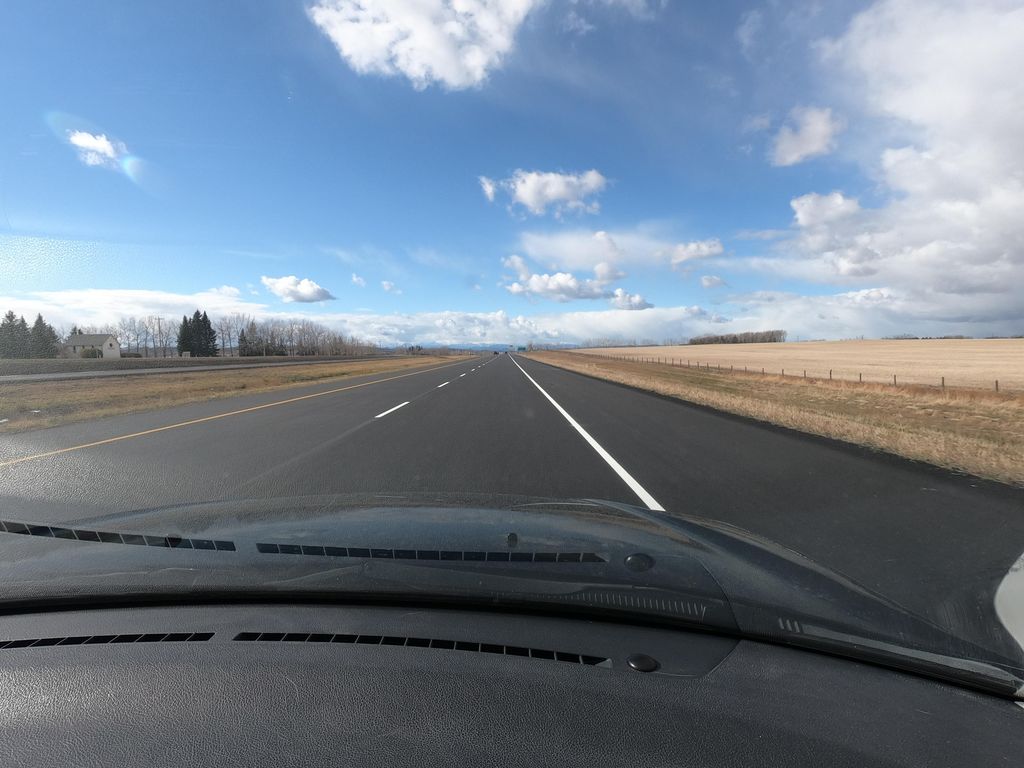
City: calgary